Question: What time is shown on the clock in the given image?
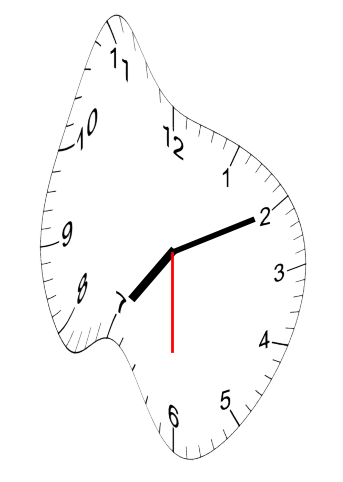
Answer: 07:10:30